Question: Morning,
We have literally searched all over Stackoverflow and Google to find this solutions but still don't have the right answer.
We're trying to auto-set the 'Base, Small and Thumbnail' options on the 'first uploaded image, so when uploading multiple images the first image will always have all three options checked'.
If anyone has tried and succeeded with find this answer and advice, Thank you.

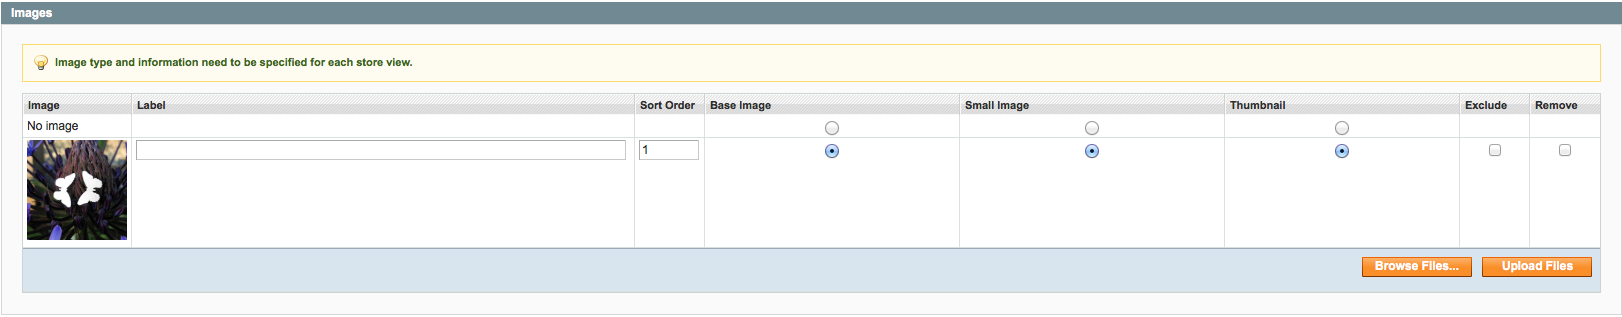
Answer: It is very easy. Example's <URL>. Replace in 'root/js/mage/adminhtml/product.js' in the end of 'handleUploadComplete' around 120 row code
'''
this.container.setHasChanges();
this.updateImages();
},
updateImages : function() {
'''
with
'''
this.container.setHasChanges();
this.updateImages();
$$('tr#media_gallery_content-image-1 td.cell-image.a-center input')[0].setAttribute('checked','checked');
$$('tr#media_gallery_content-image-1 td.cell-small_image.a-center input')[0].setAttribute('checked','checked');
$$('tr#media_gallery_content-image-1 td.cell-thumbnail.a-center input')[0].setAttribute('checked','checked');
},
updateImages : function() {
'''
And enjoy autoselect first image after upload